Field crop: maize
Growth stage: 2
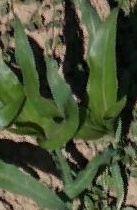
Species: maize